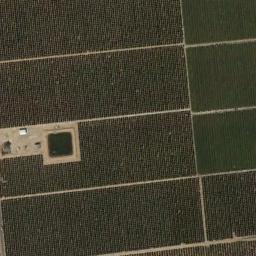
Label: rectangular_farmland